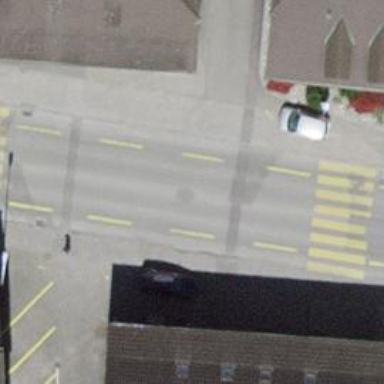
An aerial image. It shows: Public transport stop position.